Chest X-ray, AP view. Patient: 51 years old, sex M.
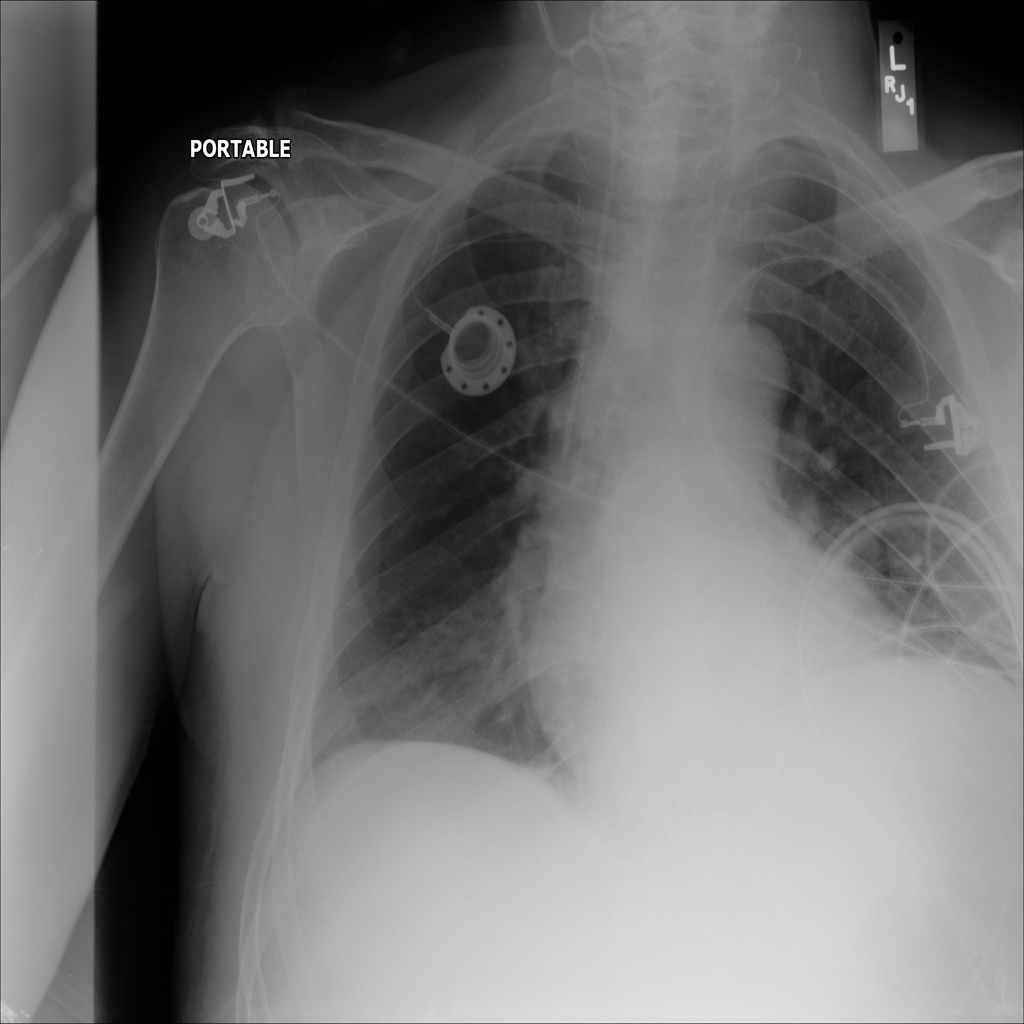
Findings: No Finding